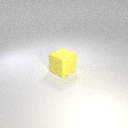
large yellow rubber cube